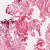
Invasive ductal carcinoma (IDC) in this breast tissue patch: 0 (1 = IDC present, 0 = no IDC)